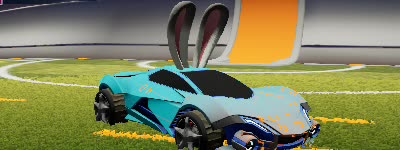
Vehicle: werewolf